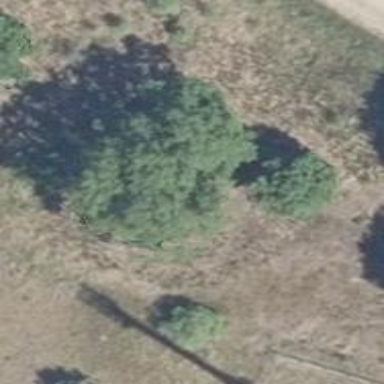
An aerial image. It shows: Deciduous tree with broadleaved leaves.